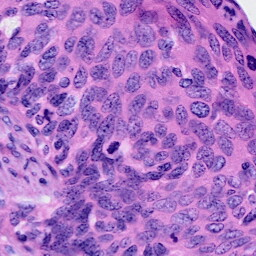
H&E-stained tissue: Cervix